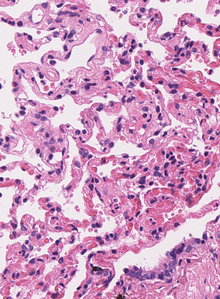
Tumor epithelial tissue: no
Tumor-associated stroma tissue: no
Normal tissue: yes